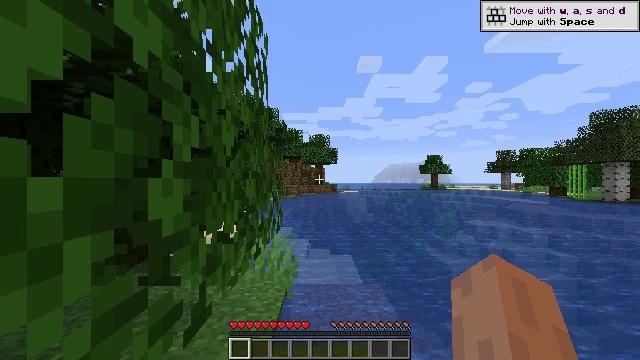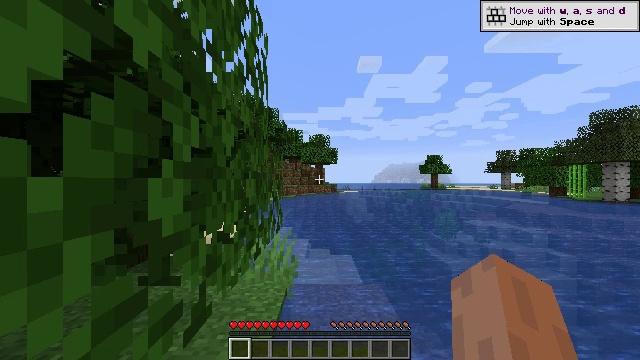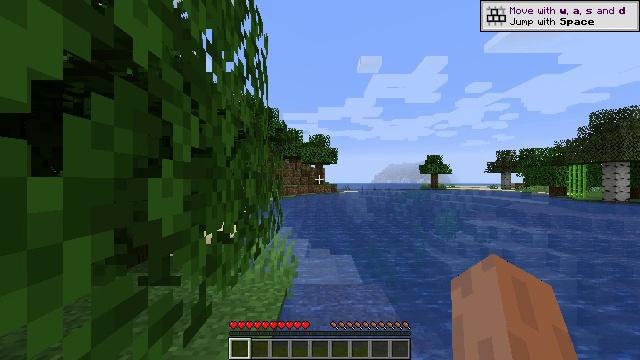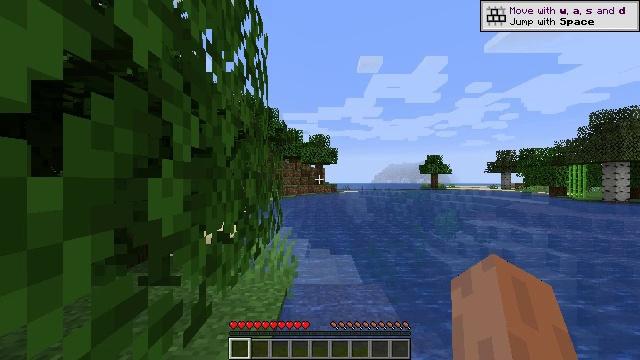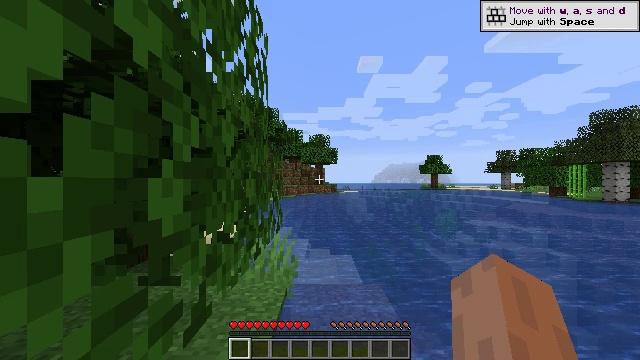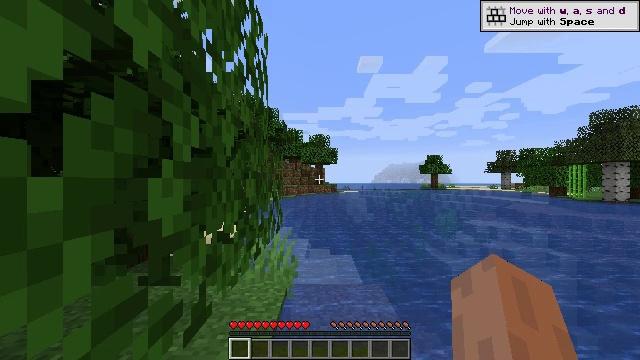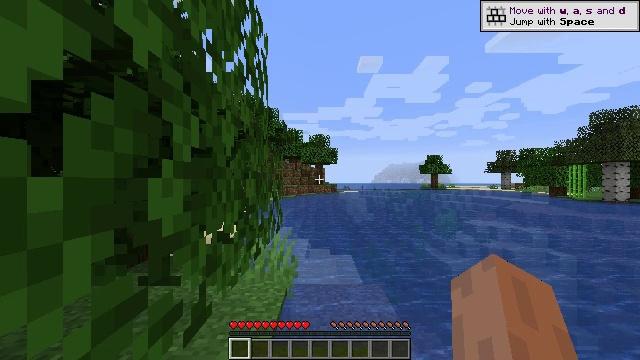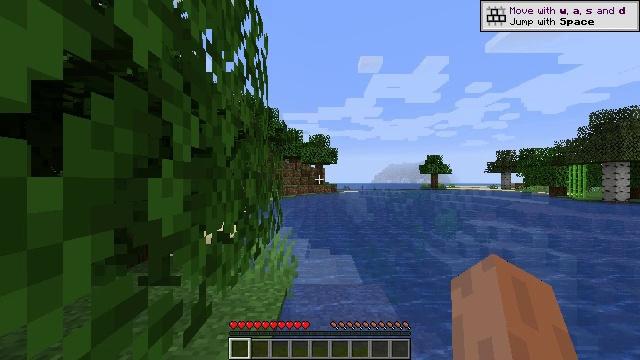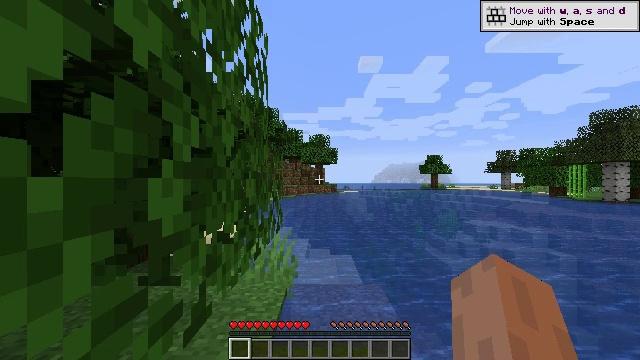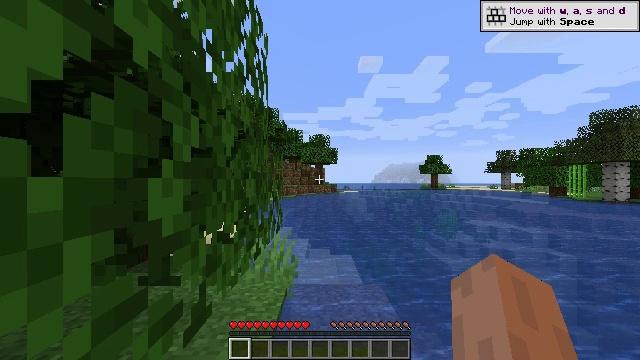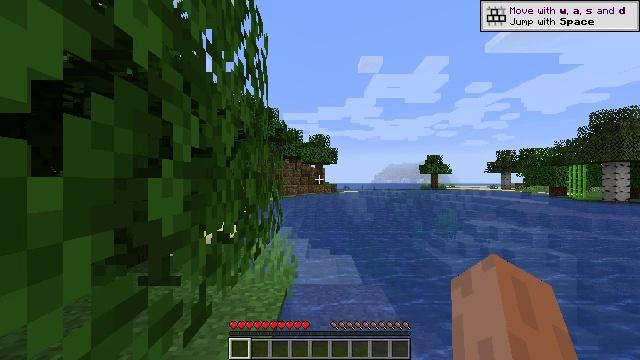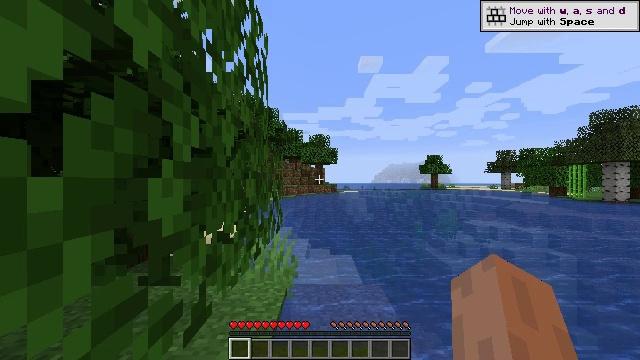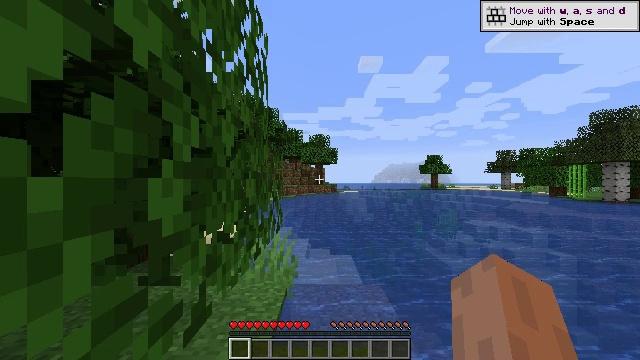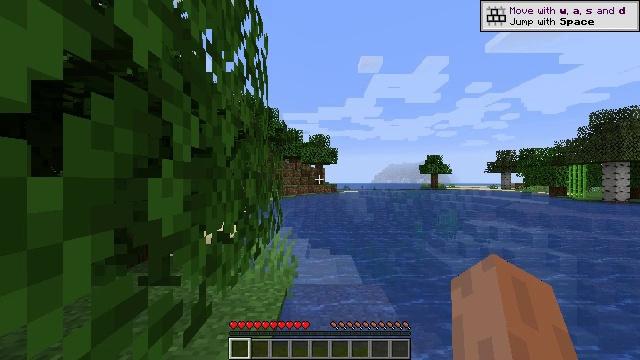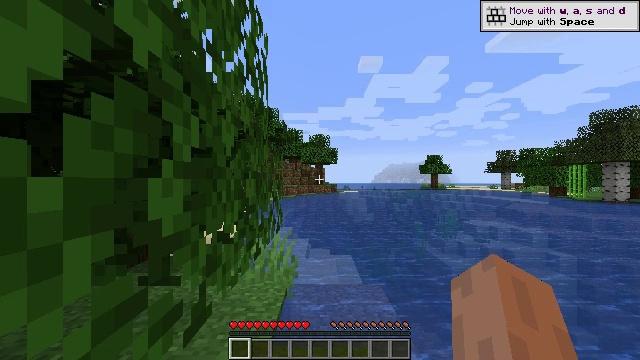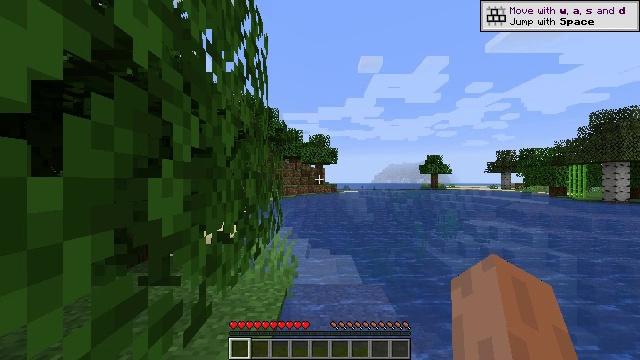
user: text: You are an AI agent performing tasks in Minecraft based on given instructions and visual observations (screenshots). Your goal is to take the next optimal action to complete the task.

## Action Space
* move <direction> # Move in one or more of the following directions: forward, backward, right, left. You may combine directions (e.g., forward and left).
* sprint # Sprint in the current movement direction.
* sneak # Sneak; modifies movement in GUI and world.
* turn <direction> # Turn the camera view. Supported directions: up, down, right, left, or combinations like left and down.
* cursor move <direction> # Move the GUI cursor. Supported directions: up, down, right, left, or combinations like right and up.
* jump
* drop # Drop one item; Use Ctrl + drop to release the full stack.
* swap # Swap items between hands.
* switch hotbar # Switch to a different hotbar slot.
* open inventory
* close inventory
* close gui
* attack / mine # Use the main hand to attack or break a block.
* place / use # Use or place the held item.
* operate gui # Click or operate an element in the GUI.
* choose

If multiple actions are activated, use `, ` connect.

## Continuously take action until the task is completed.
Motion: motion action
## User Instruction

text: Break the grass block.
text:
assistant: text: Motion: no_op
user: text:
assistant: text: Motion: no_op
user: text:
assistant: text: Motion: no_op
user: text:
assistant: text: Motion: no_op
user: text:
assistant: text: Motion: no_op
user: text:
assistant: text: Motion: no_op
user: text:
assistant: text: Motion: no_op
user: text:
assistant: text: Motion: no_op
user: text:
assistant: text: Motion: no_op
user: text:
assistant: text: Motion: no_op
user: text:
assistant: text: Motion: no_op
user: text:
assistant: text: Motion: no_op
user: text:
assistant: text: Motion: no_op
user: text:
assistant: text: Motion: no_op
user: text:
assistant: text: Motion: no_op
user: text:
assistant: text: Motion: no_op
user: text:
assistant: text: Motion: no_op
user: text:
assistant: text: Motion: no_op
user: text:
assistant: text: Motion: no_op
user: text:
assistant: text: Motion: no_op
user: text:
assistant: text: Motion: no_op
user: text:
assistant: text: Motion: no_op
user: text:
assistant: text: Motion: no_op
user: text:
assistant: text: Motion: no_op
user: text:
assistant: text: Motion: no_op
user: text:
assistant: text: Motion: no_op
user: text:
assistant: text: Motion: no_op
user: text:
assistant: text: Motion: no_op
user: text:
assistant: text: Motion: no_op
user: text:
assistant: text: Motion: no_op